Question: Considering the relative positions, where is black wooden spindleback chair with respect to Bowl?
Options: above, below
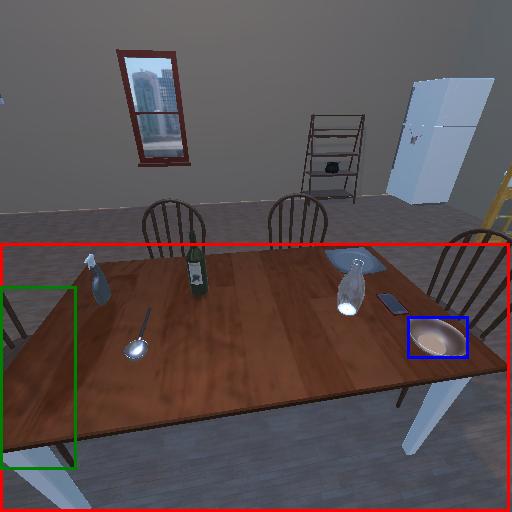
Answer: above